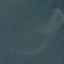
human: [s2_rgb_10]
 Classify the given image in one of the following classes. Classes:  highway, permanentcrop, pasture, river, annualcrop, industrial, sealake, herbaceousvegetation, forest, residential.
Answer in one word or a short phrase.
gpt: SeaLake